Interaction volume radius: 10 \u00c5
Interaction volume height: 10 \u00c5
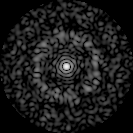
Disorder parameter: 0.8066